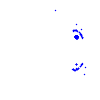
Particle: pion